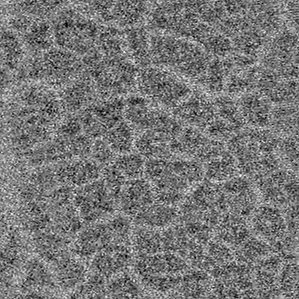
Label: frost